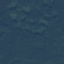
Label: Forest